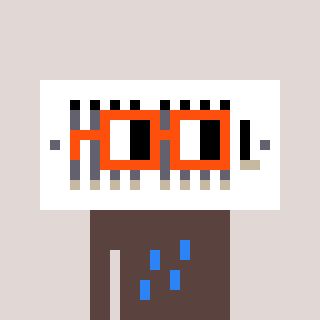
a pixel art character with square orange glasses, a vent-shaped head and a darkbrown-colored body on a warm background